Group 1:
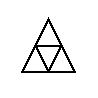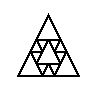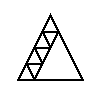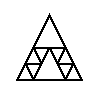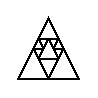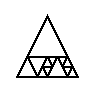
Group 2:
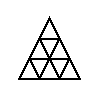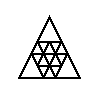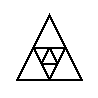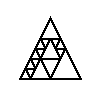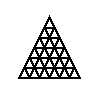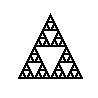
Rule separating the two groups: The only triangles are the individual regions and the whole vs. there is some other triangle made of triangles.
Concepts: triangle
Author: Aaron David Fairbanks